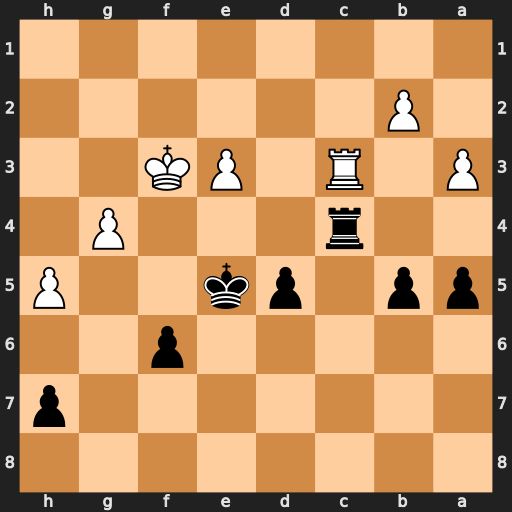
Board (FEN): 8/7p/5p2/pp1pk2P/2r3P1/P1R1PK2/1P6/8
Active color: b
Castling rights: -
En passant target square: -
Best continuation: Rxc3 bxc3 h6 Ke2 Ke4 Kd2 Kf3